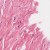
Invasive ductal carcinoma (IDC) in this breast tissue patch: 0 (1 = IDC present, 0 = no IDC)